Aerial crown-view tile of a tropical tree (Barro Colorado Island, Panama), acquired 20250414:
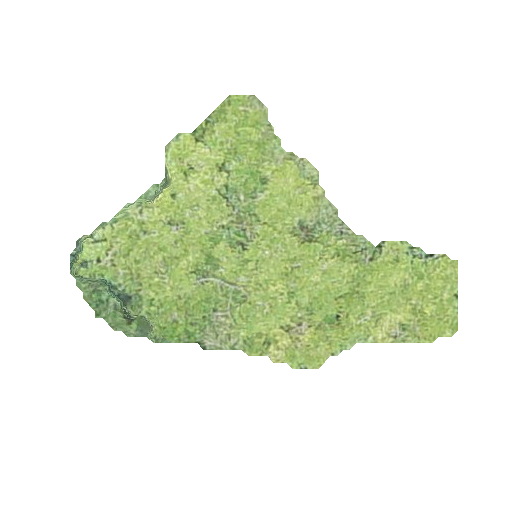
Species: Beilschmiedia tovarensis
GBIF accepted scientific name: Beilschmiedia tovarensis
Crown area: 88.212 m²